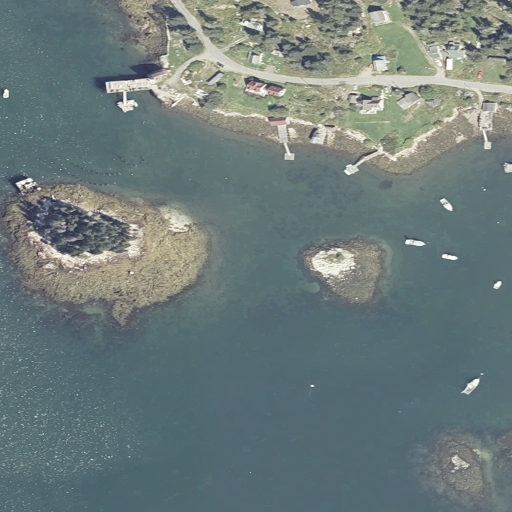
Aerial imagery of island in Maine named Dog Island containing open water, herbaceous wetlands, medium intensity development, low intensity development, barren land, evergreen forest, mixed forest, open development, high intensity development, and grassland